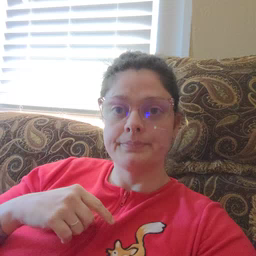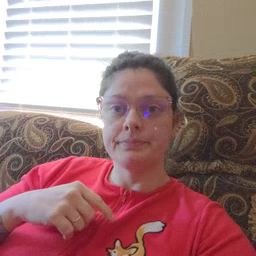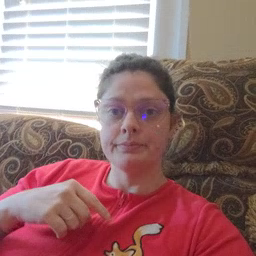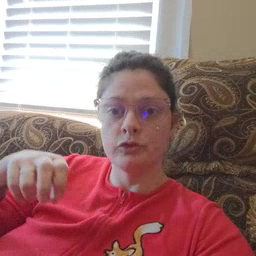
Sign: chair